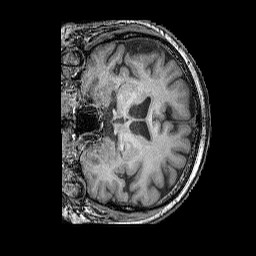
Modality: T1w
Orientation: coronal
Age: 66
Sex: male
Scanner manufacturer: siemens
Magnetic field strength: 3 T
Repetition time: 2.25 s
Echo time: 0.00411 s